Question: I have a java map. I converted it to json string and I obtain something like this :
'''
{"NEW ZEALAND":"111111111111111","CHAD":"1","MOROCCO":"111","LATVIA":"11"}
'''
Now I want to use it in a store and then a chart like the following code but it's not working. I have no error just no display.
'''
var obj = Ext.Ajax.request({
url: App.rootPath + '/controller/home/dashboard/test.json',
method:'GET',
success: function(response) {
return Ext.JSON.decode(response.responseText);
}
});
var store2 = Ext.create('Ext.data.Store', {
model: 'PopulationPoint',
data: obj
});
Ext.create('Ext.chart.Chart', {
renderTo: 'infos2',
width: 500,
height: 300,
store: store2,
series: [
{
type: 'pie',
field: 'population',
label: {
field: 'state',
display: 'rotate',
font: '12px Arial'
}
}
]
});
'''

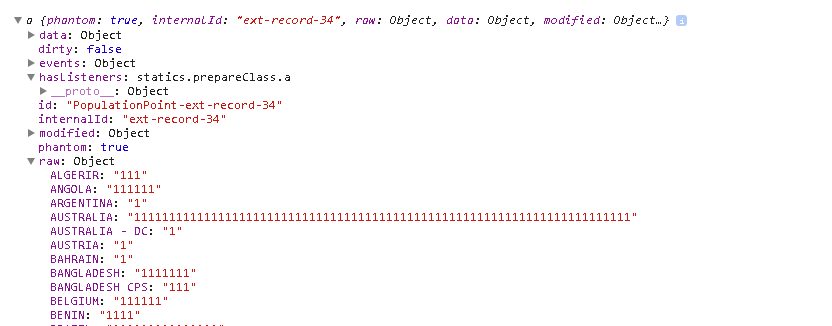
Answer: The AJAX request is asynchronous. As such, the 'obj' variable used to initialize your data won't contain your data yet.
One option is to create the 'store2' variable and create the chart directly in the success callback of the AJAX request.
A cleaner option would be to configure the store with a proxy to load the url, and in the callback create the chart.
The JSON response does not contain the fields that are declared in your model (sent in the comments). Update the JSON to return a properly formatted model and the chart should work as seen in <URL>. The JSON should look something like
'''
[
{
"state" : "New Zealand",
"population" : 111111111
},
{
"state" : "Chad",
"population" : 1
}
]
'''